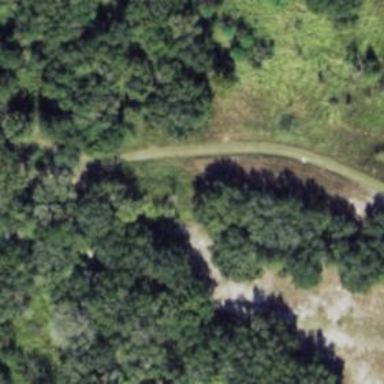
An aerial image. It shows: Path.